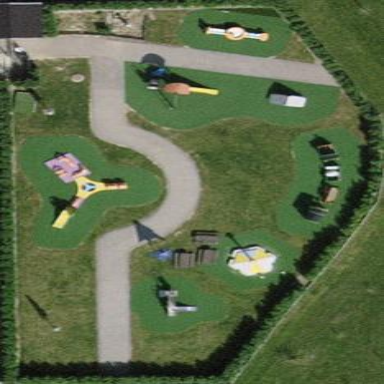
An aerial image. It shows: Playground area for leisure land.